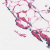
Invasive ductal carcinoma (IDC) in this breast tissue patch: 0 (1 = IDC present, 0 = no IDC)